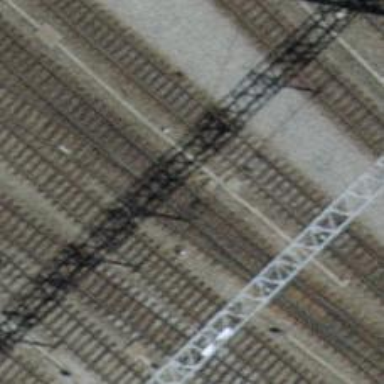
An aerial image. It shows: Railway switch.